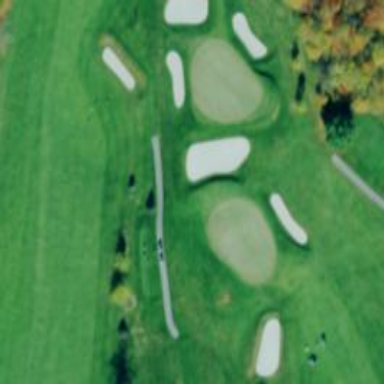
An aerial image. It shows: Path for both road and golf.